Field crop: tomato
Growth stage: 2
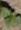
Species: solanum